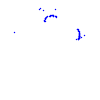
Particle: proton